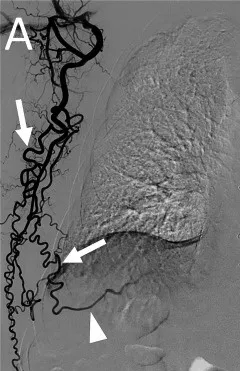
Angiography of the thoracodorsal artery before transarterial embolization for a type 2 endoleak. . (A) Early arterial phase image showing a long and tortuous branch of the thoracodorsal artery (arrows) communicating with the ninth intercostal artery (arrowhead).
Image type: radiology (x_ray)